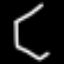
Label: octagon